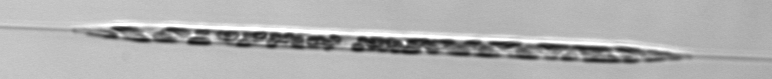
Label: Rhizosolenia